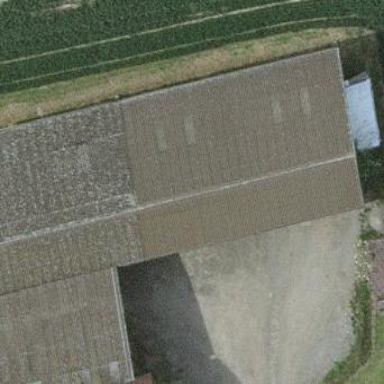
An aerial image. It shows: Farm auxiliary building with gabled roof.